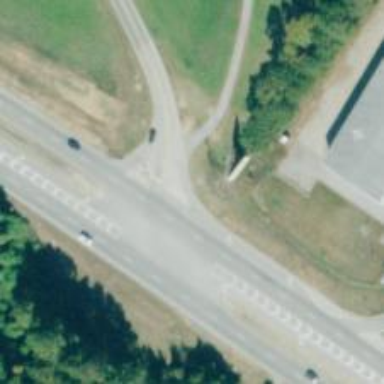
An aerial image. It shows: Asphalt trunk link road.